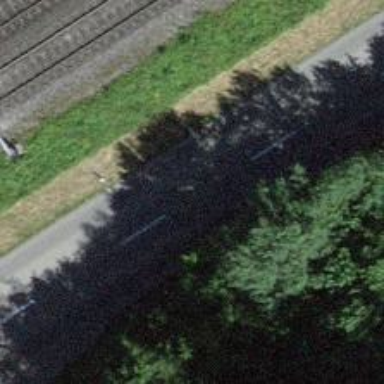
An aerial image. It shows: Tertiary road with asphalt surface.